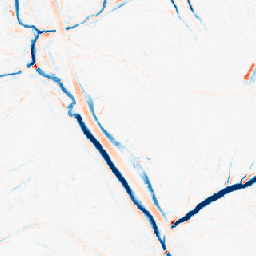
Category: morphological
Decomposition family: tophat_combined
Decomposition parameters: size: 5
Upsampling method: nearest
Upsampling parameters: scale: 8
Upsampling scale: 8